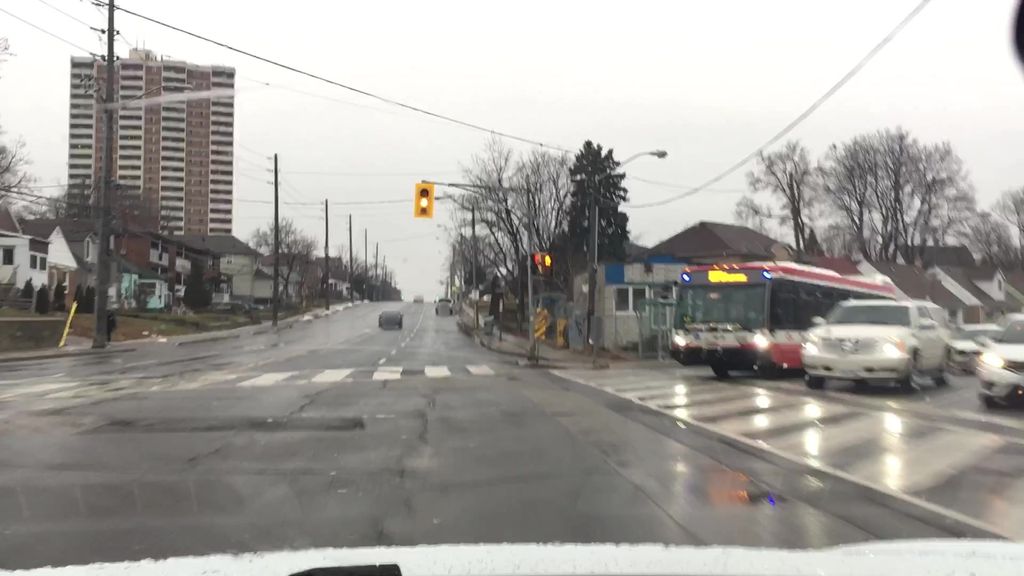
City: toronto